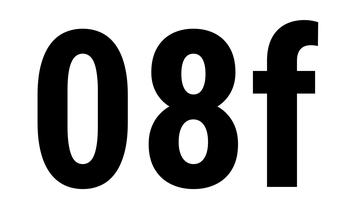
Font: Roboto_Condensed_Bold